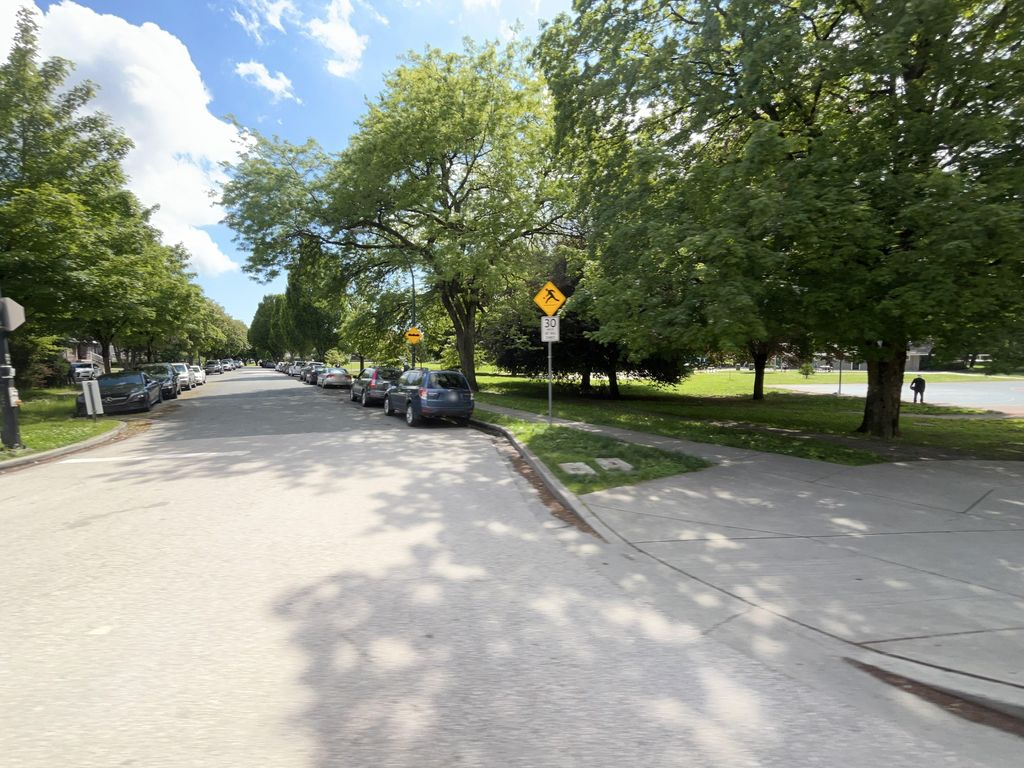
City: vancouver